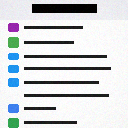
Screen state: on